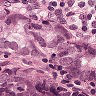
Metastatic tissue present: yes